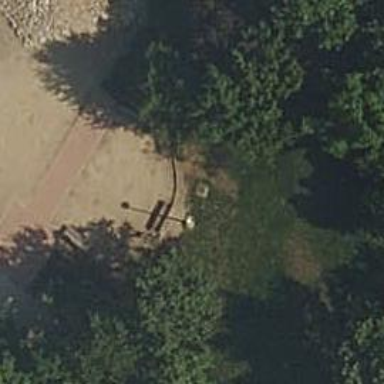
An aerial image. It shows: Brown bench in the vicinity.